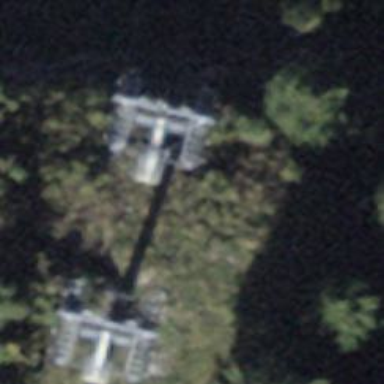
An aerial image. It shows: Pylon used for aerialway.